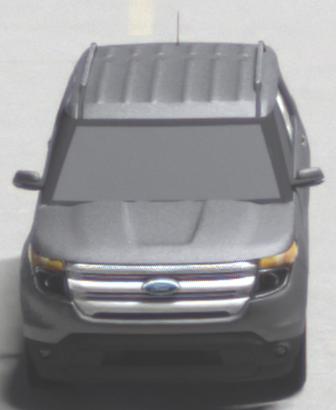
Make: Ford
Model: Explorer
Detailed model: Gen. 5
Model produced from: 2010
Model produced until: 2019
Doors: 5
Color: gray
Road condition: dry road
Daytime: not specified
Contrast: high contrast